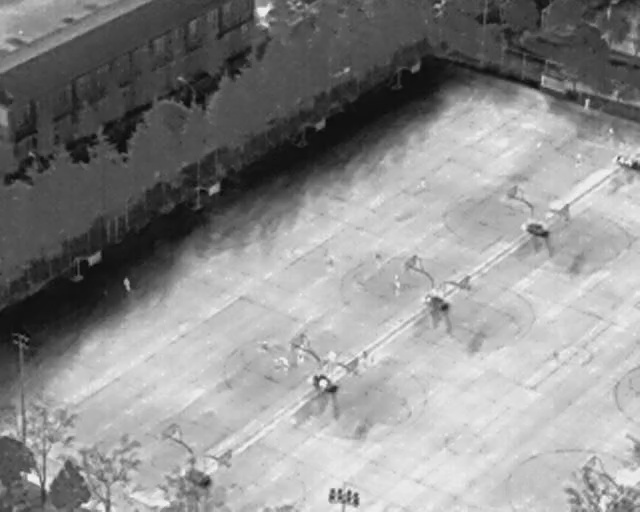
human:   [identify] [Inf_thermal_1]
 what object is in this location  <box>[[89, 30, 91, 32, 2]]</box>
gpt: <ref>1 small person at the right</ref>

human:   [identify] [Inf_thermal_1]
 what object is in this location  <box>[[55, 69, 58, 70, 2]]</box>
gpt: <ref>1 small person at the bottom</ref>

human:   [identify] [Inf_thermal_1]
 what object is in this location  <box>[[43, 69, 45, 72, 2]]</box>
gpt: <ref>1 medium person at the bottom</ref>